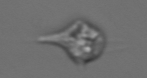
Label: Protoperidinium